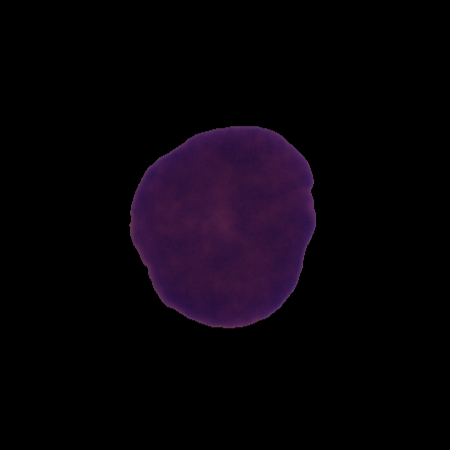
Label: cancer